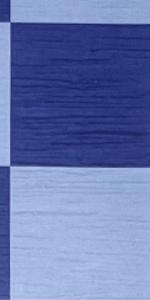
Label: Empty